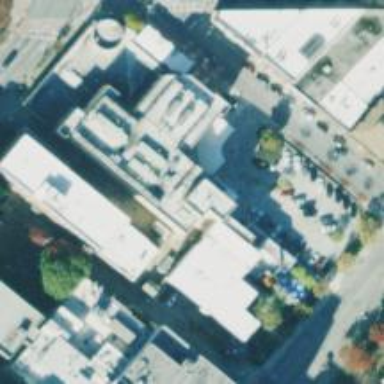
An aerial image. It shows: Healthcare facility identified as hospital.